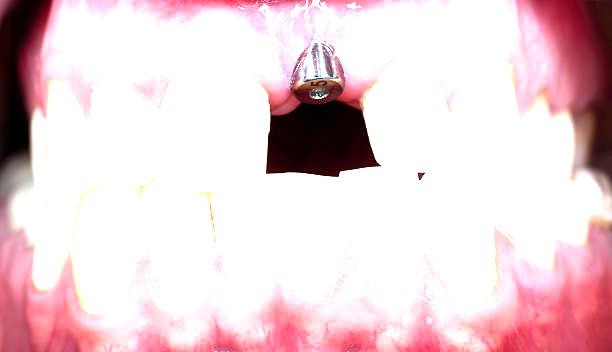
Condition: hypodontia